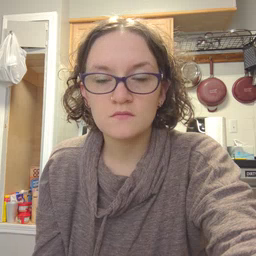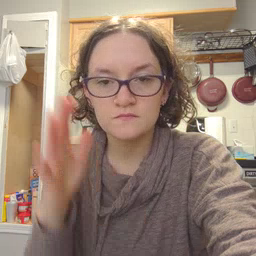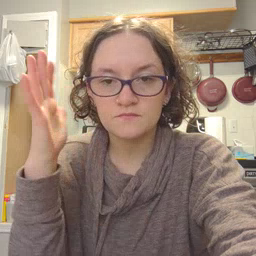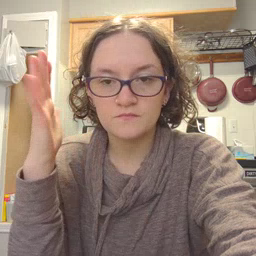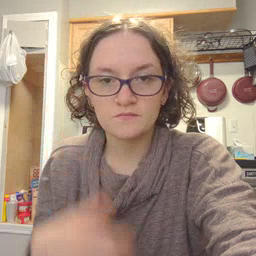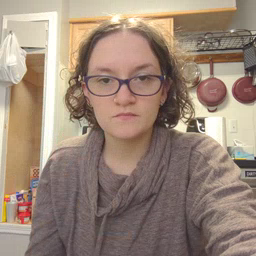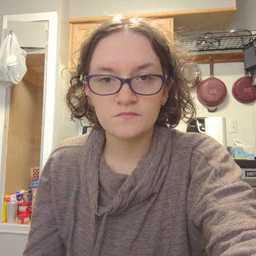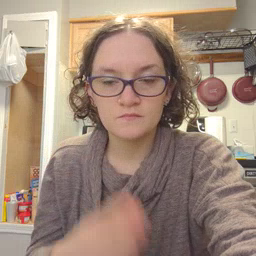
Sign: tree